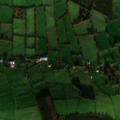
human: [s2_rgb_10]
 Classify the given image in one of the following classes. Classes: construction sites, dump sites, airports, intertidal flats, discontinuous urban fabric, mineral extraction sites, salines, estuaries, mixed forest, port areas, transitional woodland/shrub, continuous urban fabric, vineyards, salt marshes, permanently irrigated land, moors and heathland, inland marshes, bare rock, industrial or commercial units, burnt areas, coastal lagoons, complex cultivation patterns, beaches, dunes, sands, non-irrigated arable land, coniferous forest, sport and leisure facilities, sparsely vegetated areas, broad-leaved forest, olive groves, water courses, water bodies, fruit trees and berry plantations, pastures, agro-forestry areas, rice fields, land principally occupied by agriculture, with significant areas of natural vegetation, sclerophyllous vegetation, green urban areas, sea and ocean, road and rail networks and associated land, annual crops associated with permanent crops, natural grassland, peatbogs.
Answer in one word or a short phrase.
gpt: pastures, transitional woodland/shrub